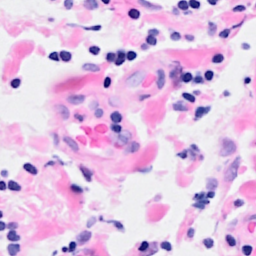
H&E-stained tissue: Breast